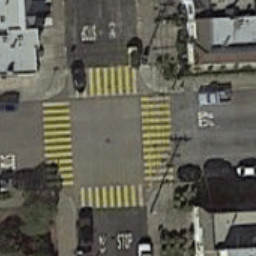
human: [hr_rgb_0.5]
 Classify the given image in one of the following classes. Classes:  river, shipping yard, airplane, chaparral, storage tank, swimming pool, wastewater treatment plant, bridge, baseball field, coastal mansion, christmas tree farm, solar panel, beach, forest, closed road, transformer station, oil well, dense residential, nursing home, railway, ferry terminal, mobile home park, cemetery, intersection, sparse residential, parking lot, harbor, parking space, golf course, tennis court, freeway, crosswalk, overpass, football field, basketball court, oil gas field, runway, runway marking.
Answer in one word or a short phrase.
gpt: crosswalk